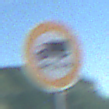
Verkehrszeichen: TatsaechlicheLaenge
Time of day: Night
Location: Outdoor (Nature)
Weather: PartlyCloudy
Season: NotSpecified
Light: Natural